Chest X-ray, AP view. Patient: 20 years old, sex M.
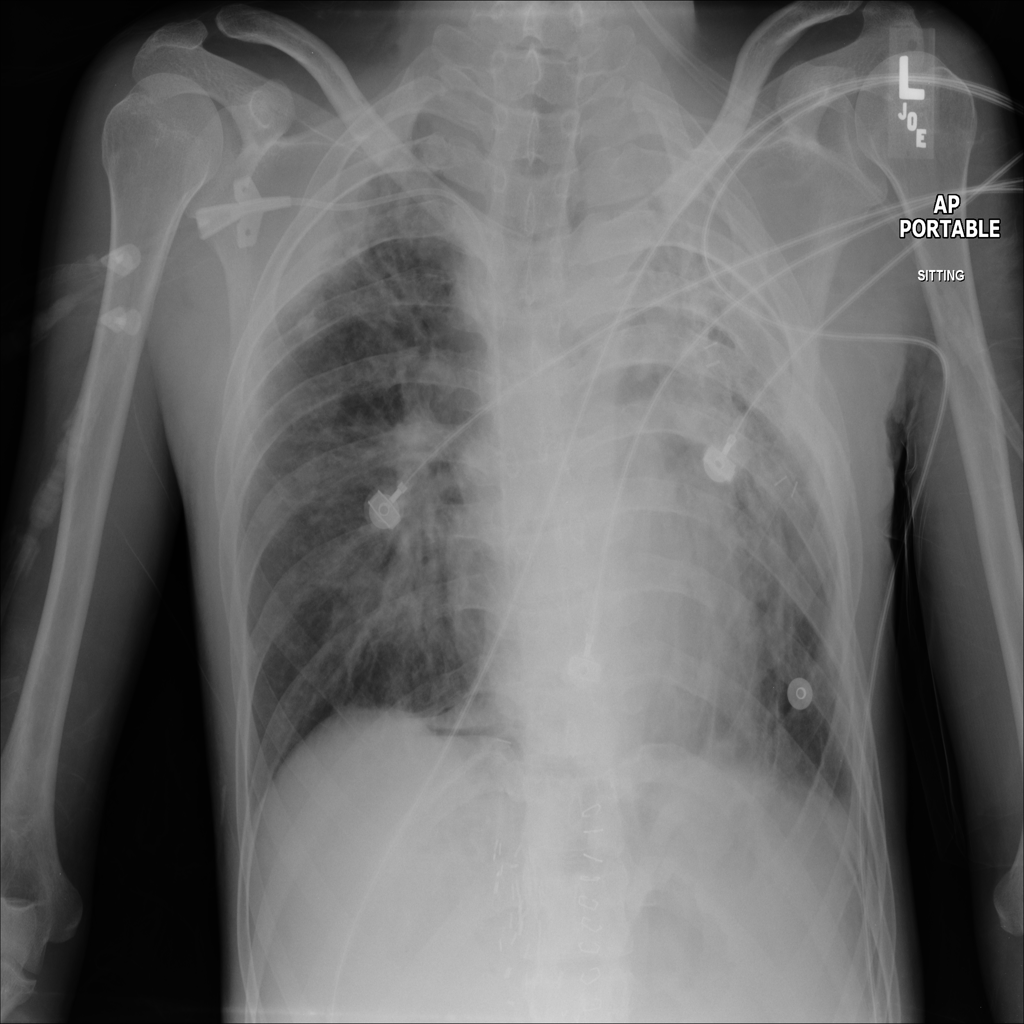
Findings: Consolidation, Pleural_Thickening